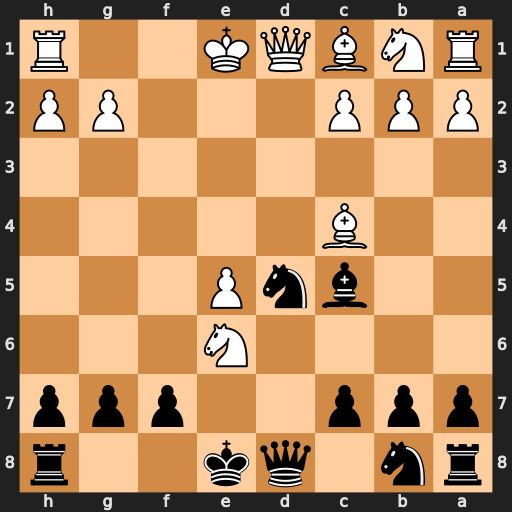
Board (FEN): rn1qk2r/ppp2ppp/4N3/2bnP3/2B5/8/PPP3PP/RNBQK2R
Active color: b
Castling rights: KQkq
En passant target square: -
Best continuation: Qh4+ g3 Qe4+ Qe2 Qxh1+